Question: I am implementing an application in which there are two images . First image is static or rather say "drop-target" for android "Drag & Drop" concept and second image is "draggable" . An image which is draggable is dragged and placed it over the other image . Till this point application works just fine but i'm stuck on how to save this overlayered image.
Here i provide what i've done till now :
'''
private static final String TAG = DragNDropActivity.class.getSimpleName();
private ImageView m_ivImage1, finalImage, sourceImage, targetImage,
testImage;
private int m_counter = 0;
float m_lastTouchX, m_lastTouchY, m_posX, m_posY, m_prevX, m_prevY,
m_imgXB, m_imgYB, m_imgXC, m_imgYC, m_dx, m_dy;
private LinearLayout m_llTop;
private AbsoluteLayout m_alTop;
private Button m_btnAddView, m_btnRemove, saveImage;
private Context m_context;
@Override
public void onCreate(Bundle savedInstanceState)
{
super.onCreate(savedInstanceState);
setContentView(R.layout.drag_drop_layout);
m_context = this;
testImage = new ImageView(m_context);
m_prevX = 0;
m_prevY = 0;
m_imgXB = 50;
m_imgYB = 100;
m_imgXC = 150;
m_imgYC = 100;
m_ivImage1 = (ImageView) findViewById(R.id.ddivImage1);
m_llTop = (LinearLayout) findViewById(R.id.ddllTop);
m_alTop = (AbsoluteLayout) findViewById(R.id.ddalTop);
m_btnAddView = (Button) findViewById(R.id.ddbtnAdd);
m_btnRemove = (Button) findViewById(R.id.ddbtnRemove);
finalImage = (ImageView) findViewById(R.id.finalImage);
saveImage = (Button) findViewById(R.id.saveImage);
m_ivImage1.setOnTouchListener(m_onTouchListener);
m_btnAddView.setOnClickListener(m_onClickListener);
m_btnRemove.setOnClickListener(m_onClickListener);
saveImage.setOnClickListener(m_onClickListener);
//Test code For Merging two images
Bitmap bottomImage = BitmapFactory.decodeFile(Environment.getExternalStorageDirectory().getPath() + "/android.jpg");
Bitmap topImage = BitmapFactory.decodeFile(Environment.getExternalStorageDirectory().getPath() + "/kitkat.jpg");
Bitmap mutableBitmap = bottomImage.copy(Bitmap.Config.ARGB_8888, true);
// use the canvas to combine them.
// Start with the first in the constructor..
Canvas comboImage = new Canvas(mutableBitmap);
// Then draw the second on top of that
comboImage.drawBitmap(topImage, 10f, 10f, null);
// bottomImage is now a composite of the two.
// To write the file out to the SDCard:
OutputStream os = null;
try
{
os = new FileOutputStream(Environment.getExternalStorageDirectory().getPath() + "/myNewFileName.jpg");
mutableBitmap.compress(Bitmap.CompressFormat.PNG, 50, os);
}
catch (IOException e)
{
e.printStackTrace();
}
//End of Test Code
}
/**
* Common click listener for clickable controls
*/
OnClickListener m_onClickListener = new OnClickListener()
{
@Override
public void onClick(View p_v)
{
switch (p_v.getId())
{
case R.id.ddbtnAdd:
addView();
break;
case R.id.ddbtnRemove:
removeView();
break;
case R.id.saveImage:
saveImage();
break;
default:
break;
}
}
};
@TargetApi(Build.VERSION_CODES.JELLY_BEAN)
private void saveImage()
{
Drawable sourceDrawable = sourceImage.getDrawable();
// Drawable targetDrawable = targetImage.getDrawable();
finalImage = new ImageView(m_context);
if (null != testImage.getBackground())
{
//imageview have image
Log.d(TAG, "Image is not null in SaveImage");
finalImage.setVisibility(View.VISIBLE);
finalImage.setBackgroundDrawable(testImage.getBackground());
}
else
{
//imageview have no image
Log.d(TAG, "Image is null in SaveImage");
}
}
/**
* Touch listener for view
*/
OnTouchListener m_onTouchListener = new OnTouchListener()
{
@Override
public boolean onTouch(View p_v, MotionEvent p_event)
{
switch (p_event.getAction())
{
case MotionEvent.ACTION_DOWN:
{
m_lastTouchX = p_event.getX();
m_lastTouchY = p_event.getY();
break;
}
case MotionEvent.ACTION_UP:
{
//It indicates that the pressure on image is released and it is stable now i.e it is not in motion.
//Todo Save final image
// saveImage();
break;
}
case MotionEvent.ACTION_MOVE:
{
m_dx = p_event.getX() - m_lastTouchX;
m_dy = p_event.getY() - m_lastTouchY;
m_posX = m_prevX + m_dx;
m_posY = m_prevY + m_dy;
if (m_posX > 0 && m_posY > 0 && (m_posX + p_v.getWidth()) < m_alTop.getWidth() && (m_posY + p_v.getHeight()) < m_alTop.getHeight())
{
p_v.setLayoutParams(new AbsoluteLayout.LayoutParams(p_v.getMeasuredWidth(), p_v.getMeasuredHeight(), (int) m_posX, (int) m_posY));
m_prevX = m_posX;
m_prevY = m_posY;
}
break;
}
}
return true;
}
};
View.OnDragListener m_dragListener = new View.OnDragListener()
{
@Override
public boolean onDrag(View view, DragEvent dragEvent)
{
Log.d(" Drag Event", "Drop Event " + dragEvent.getAction());
if (dragEvent.getAction() == DragEvent.ACTION_DROP)
{
Log.d(" Drag Event", "Drop Ended ");
}
return true;
}
};
/**
* Add view dynamically for drag and drop
*/
private void addView()
{
sourceImage = new ImageView(m_context);
targetImage = new ImageView(m_context);
TextView m_tv = new TextView(m_context);
if (m_counter < 6)
{
if (m_counter % 2 == 0)
{
sourceImage.setBackgroundResource(R.drawable.ic_launcher);
//m_tv.setText("Hello! Drag Me! ");
m_alTop.addView(m_tv, new LayoutParams(android.view.ViewGroup.LayoutParams.WRAP_CONTENT, android.view.ViewGroup.LayoutParams.WRAP_CONTENT, ((int) m_imgXB), ((int) m_imgYB)));
m_alTop.addView(sourceImage, new LayoutParams(android.view.ViewGroup.LayoutParams.WRAP_CONTENT, android.view.ViewGroup.LayoutParams.WRAP_CONTENT, ((int) m_imgXB), ((int) m_imgYB)));
}
else
{
targetImage.setBackgroundResource(android.R.drawable.star_big_on);
m_alTop.addView(targetImage, new LayoutParams(android.view.ViewGroup.LayoutParams.WRAP_CONTENT, android.view.ViewGroup.LayoutParams.WRAP_CONTENT, ((int) m_imgXC), ((int) m_imgYC)));
}
m_counter++;
if (m_counter == 6) m_btnAddView.setEnabled(false);
}
if (null != sourceImage.getBackground())
{
//imageview have image
testImage = sourceImage;
Log.d(TAG, "Image is not null in addView");
}
else
{
//imageview have no image
Log.d(TAG, "Image is null");
}
// sourceImage.setOnTouchListener(m_onTouchListener);
targetImage.setOnTouchListener(m_onTouchListener);
sourceImage.setOnTouchListener(m_onTouchListener);
m_tv.setOnTouchListener(m_onTouchListener);
}
public void removeView()
{
m_counter = 0;
m_alTop.removeAllViews();
m_alTop.invalidate();
m_btnAddView.setEnabled(true);
}
@Override
public void onBackPressed()
{
this.clearView();
super.onBackPressed();
}
@Override
protected void onDestroy()
{
this.clearView();
super.onDestroy();
}
/**
* Clear the views and free memory
*/
public void clearView()
{
if (m_context != null) m_context = null;
if (m_llTop != null) m_llTop = null;
if (m_alTop != null) m_alTop = null;
if (m_btnAddView != null) m_btnAddView = null;
if (m_btnRemove != null) m_btnRemove = null;
if (m_ivImage1 != null) m_ivImage1 = null;
}
@Override
public boolean onDrag(View view, DragEvent dragEvent)
{
Log.d(TAG, "Drop Event " + dragEvent.getAction());
return true;
}
'''
Output of this code:

As you can see an star over Droid. But now how to make image from this and save as it is ?
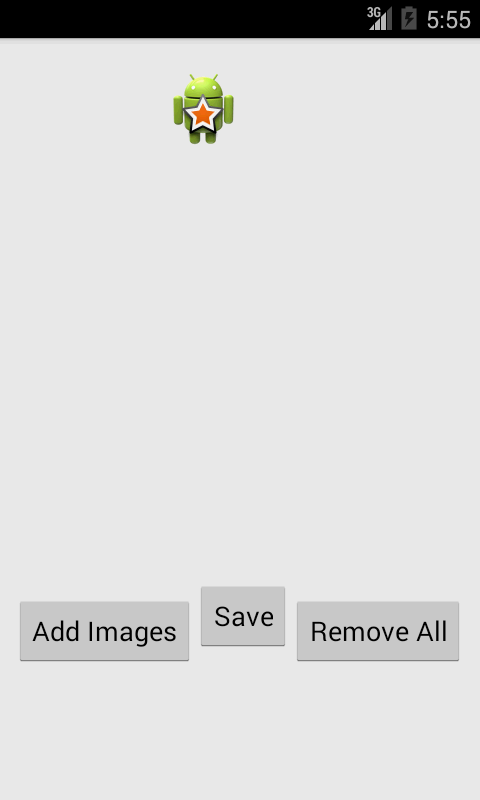
Answer: Please try this in the 'saveImage()' method:
'''
try {
// Create a new File instance to save the generated image;
File file = new File(Environment.getExternalStorageDirectory()
.getPath() + "/saved.png");
// Check if File does not exist in the storage;
if (!file.exists()) {
// Create a physical File;
file.createNewFile();
}
// Initialize a FileOutputStream to write to the File;
FileOutputStream fos = new FileOutputStream(file);
// Top edge Y coordinate of the top most child View;
int boundTop = m_alTop.getMeasuredHeight();
// Left edge X coordinate of the left most child View;
int boundLeft = m_alTop.getMeasuredWidth();
// Bottom edge Y coordinate of the bottom most child View;
int boundBottom = 0;
// Right edge X coordinate of the right most child View;
int boundRight = 0;
// Get the total number of child Views present in the Layout;
int totalChildren = m_alTop.getChildCount();
// Value to add as padding to the final image;
int padding = 20;
// Iterate through all the child Views;
for(int i = 0; i < totalChildren; i++) {
// Get the current child View;
View vw = m_alTop.getChildAt(i);
// Check if it is higher than the current top edge;
if(vw.getTop() < boundTop) {
// Update the top edge value;
boundTop = vw.getTop();
}
// Check if it is more leftwards than the current left edge;
if(vw.getLeft() < boundLeft) {
// Update the left edge value;
boundLeft = vw.getLeft();
}
// Check if it is lower than the current bottom edge;
if(vw.getBottom() > boundBottom) {
// Update the bottom edge value;
boundBottom = vw.getBottom();
}
// Check if it is more rightwards than the current right edge;
if(vw.getRight() > boundRight) {
// Update the right edge value;
boundRight = vw.getRight();
}
}
// Toast.makeText(this, boundTop + ", " + boundLeft + ", " + boundBottom + ", " + boundRight, Toast.LENGTH_LONG)
// .show();
// Calculate the final Bitmap width;
int bWidth = padding + boundRight - boundLeft;
// Calculate the final Bitmap height;
int bHeight = padding + boundBottom - boundTop;
// Create a Bitmap Object with the specified width and height;
Bitmap bitmap = Bitmap.createBitmap(bWidth,
bHeight, Bitmap.Config.ARGB_8888);
// Initialize a Canvas to draw to the Bitmap;
Canvas canvas = new Canvas(bitmap);
// Fill the Bitmap with transparency;
canvas.drawColor(Color.TRANSPARENT);
/*
* Translate the Canvas towards top left direction to compensate for
* the blank space between the extreme Views and the edges of the
* Layout and also the extra padding.
*/
canvas.translate(- boundLeft + padding/2, - boundTop + padding/2);
// Make the Layout draw its child Views on the Canvas;
m_alTop.draw(canvas);
// Save the Bitmap to the File instance;
bitmap.compress(Bitmap.CompressFormat.PNG, 81, fos);
// Flush(Clear) the FileOutputStream;
fos.flush();
// Close the FileOutputStream;
fos.close();
// Flag the Bitmap for garbage collection;
bitmap.recycle();
}catch (Exception e) {
Toast.makeText(this, "ERROR WHILE SAVING", Toast.LENGTH_LONG)
.show();
e.printStackTrace();
}
'''
There was a stray blank 'TextView' being added in 'addView()' method which I had to comment out for this to work correctly:
'''
if (m_counter % 2 == 0) {
.
.
// m_alTop.addView(m_tv, new AbsoluteLayout.LayoutParams....
m_alTop.addView(sourceImage, new AbsoluteLayout.LayoutParams....
'''
changed 'Config' from 'RGB_565' to 'ARGB_8888'.
Now saving cropped image in Bitmap with a padding and also added transparent background.